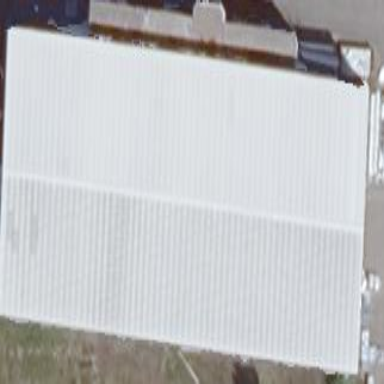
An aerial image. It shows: Commercial building with gabled roof.